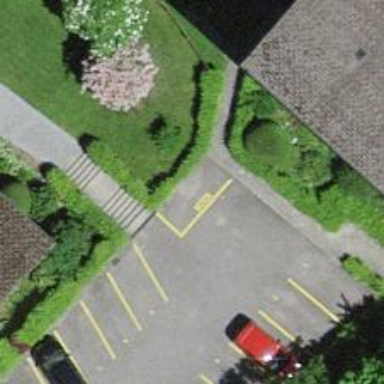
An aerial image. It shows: Motorcycle parking area with asphalt surface.